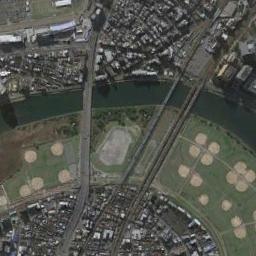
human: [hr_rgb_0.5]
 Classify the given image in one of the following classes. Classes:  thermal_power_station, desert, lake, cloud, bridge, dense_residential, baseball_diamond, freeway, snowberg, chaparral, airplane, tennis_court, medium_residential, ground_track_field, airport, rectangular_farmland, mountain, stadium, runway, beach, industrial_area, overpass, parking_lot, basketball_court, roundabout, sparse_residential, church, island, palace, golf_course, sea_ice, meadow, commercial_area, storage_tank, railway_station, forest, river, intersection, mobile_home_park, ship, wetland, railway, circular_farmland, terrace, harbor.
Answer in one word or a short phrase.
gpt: bridge